Question: I'm currently learning about functions in visual basic but i can't sesem to understand the 'left' or 'right' function
This is the definition I have been provided with in my handbook:

I don't currently have any example codes
Could somebody explain what exactly these functions do in a code more simply and if they're kind enough, include an example?
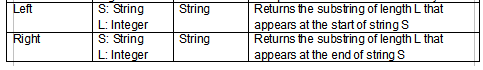
Answer: ---
## Explanations
The left function can be used to get the selected length of characters in a string from the left. You can use it with the following syntax.
> Left(yourString, length)
As an example, the following code
'''
Left("Run clever boy, and remember me", 14) 'Result is: Run clever boy
'''
Will return as a result since the first characters of the string sent as parameter are .
The right function does exactly the same except it selects the characters not from the beginning of your string but from the end.
> Right(yourString, length)
As an example, the following code
'''
Right("Run clever boy, and remember me", 11)
'''
Will return because the last characters of the string that you sent as parameter are .
---
## In short
: Your string
: The amount of characters to select in that string.
Use the function to select characters from the beginning of your string.
Use the function to select characters from the end of your string.